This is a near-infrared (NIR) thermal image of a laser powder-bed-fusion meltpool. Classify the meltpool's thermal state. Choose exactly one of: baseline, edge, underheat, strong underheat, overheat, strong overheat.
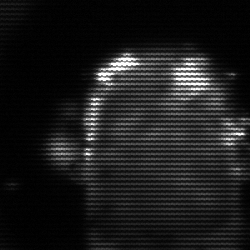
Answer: baseline